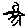
Label: bird